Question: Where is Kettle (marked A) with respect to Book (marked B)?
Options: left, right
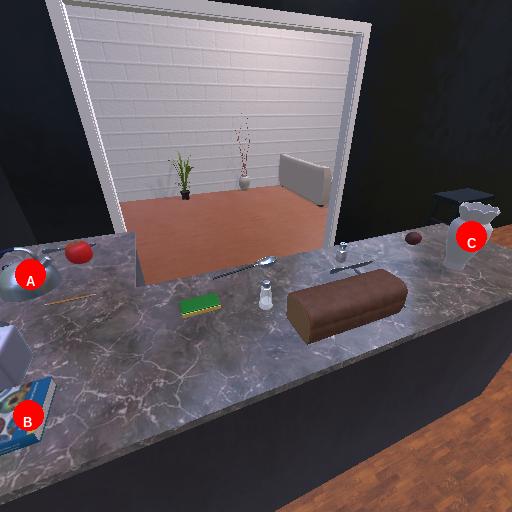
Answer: left